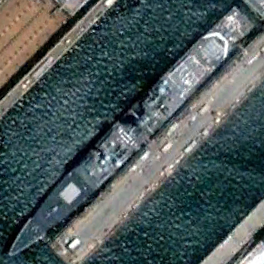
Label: cruiser